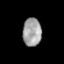
Tissue: prostate
Cell type: T cells
Senescence score: 0.3466
Nuclear area (px): 515
Mean DAPI intensity: 161.256